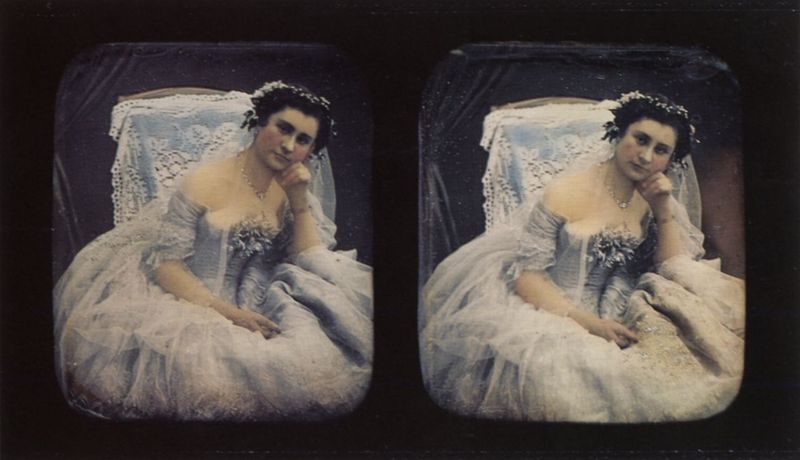
Titel: Akt-Stereodaguerreotypien
Künstler: Deutscher Photograph
Institution: (Privatsammlung)
Schlagwörter: blau, hand, kopf, weiß, mädchen, sitzen, ausschnitt, blume, blumen, brust, bunt, busen, elegant, ellbogen, frankreich, frau, frisur, grau, hintergrund, kleid, mund, nase, paris, schmuck, schwarz, stirn, stuhl, blick, blüte, blüten, dame, schleier, ball, rock, jung, arm, arme, augen, gesicht, haarschmuck, spitze, ärmel, bildnis, hände, portrait, porträt, rückenlehne, vorhang, spiegelung, gewand, gold, haare, kostüm, pose, sessel, sitzend, stickerei, decke, tänzerin, augenbrauen, dekollete, dekolletee, dekoltee, kinn, lippen, madame, prinzessin, rosa, schminke, schulter, schultern, seide, hellblau, taille, farbig, wangen, fotos, zwei, ballerina, tüll, kette, farbe, violett, romantik, kissen, braut, monet, sitzt, stuhllehne, nachdenklich, rüsche, rüschen, aufstützen, halskette, strauß, foto, fotografie, schulterfrei, medaillon, koloriert, haarkranz, kranz, photo, armband, farbfoto, mittelalter, aufgestützt, blumenkranz, korsett, hochzeit, gerafft, fotographie, doppelt, collie, lady, korsage, doppel, doppelung, collier, dia, brautkleid, armreis, hochzeitskleid, chiffon, stereo, stereofotografie, stereotypie, stereobild, tüllkleid, ballettänzerin, stereodaguerreoptypien, traum#, stereophotographie, stereoaufnahme, farbdia